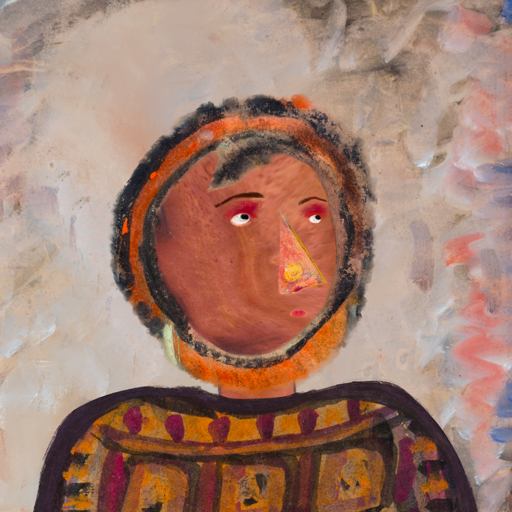
Background: Roy_Bahadur, Head And Neck Side: Mother_And_Son_Mother, Face Side: Irani, Bust: Doll, Hair Side: Childish, Head Accessory: Blank, Second Necklace: Blank, Necklace: Blank, Baby: Blank